九年级 · 度量几何学
小明利用测角仪和旗杆的拉绳测量学校旗杆的高度. 如图, 旗杆 $P A$ 的高度与拉绳 $P B$ 的长度相等. 小明将 $P B$ 拉到 $P B^{\prime}$ 的位置, 测得 $\angle P B^{\prime} C=\alpha\left(B^{\prime} C\right.$ 为水平线 $)$, 测角仪 $B^{\prime} D$ 的高度为 1 米, 则旗杆 $P A$ 的高度为 $(\quad)$

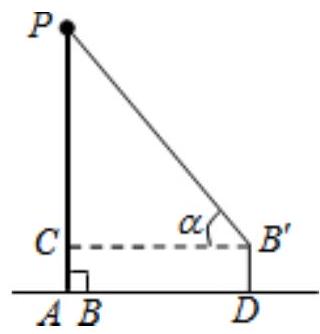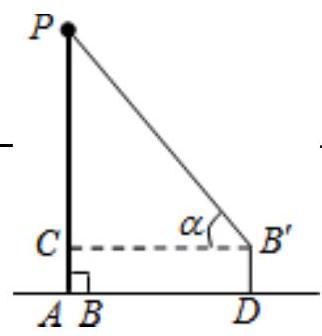
A. $\frac{1}{1-\sin \alpha}$
B. $\frac{1}{1+\sin \alpha}$
C. $\frac{1}{1-\cos \alpha}$
D. $\frac{1}{1+\cos \alpha}$
答案: A
解析: 设 $P A=P B=P B^{\prime}=x$,

在Rt $\triangle P C B^{\prime}$ 中, $\sin \alpha=\frac{P C}{P B}$,

$\sin \alpha$,

$\therefore x-1=x \sin \alpha$,

$\therefore(1-\sin \alpha) x=1$,

$\therefore x=\frac{1}{1-\sin \alpha}$.

故选 $A$.